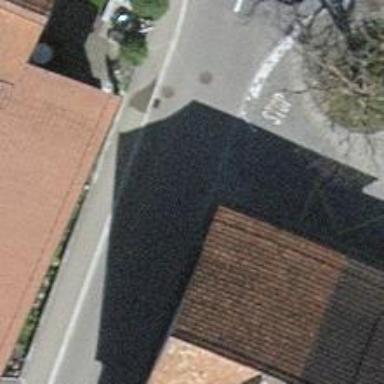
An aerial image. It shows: Post box.